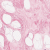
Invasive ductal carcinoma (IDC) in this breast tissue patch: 0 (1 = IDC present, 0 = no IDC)